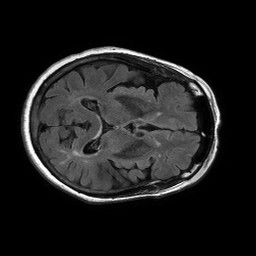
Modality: FLAIR
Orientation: axial
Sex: female
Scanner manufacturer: philips
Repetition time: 11 s
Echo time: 0.125 s